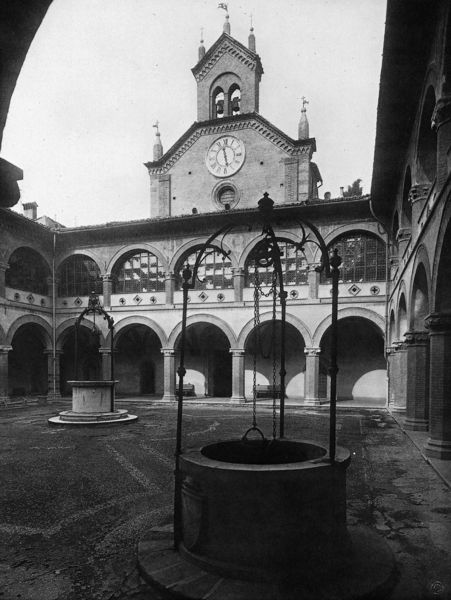
Titel: Collegio di Spagna, Hof
Künstler: Matteo Gattaponi
Standort: Bologna (EU - I)
Schlagwörter: himmel, schatten, weiß, fenster, grau, licht, pfeiler, schwarz, säulen, dach, muster, architektur, steine, kirche, brunnen, rund, turm, kübel, bogen, pflaster, schule, fahne, hof, rundbogen, uhr, balkone, foto, fotografie, bögen, fugen, gang, arkade, innenhof, kloster, türmchen, balustrade, regenrinne, schwarzweiß, ketten, arkaden, kapitell, gemäuer, gesims, glocke, rundbögen, eimer, fotographie, zeiger, glocken, turmuhr, säulengang, kreuzgang, bogengang, bogenfenster, arkarde, kreisrund, zugbrunnen, brunnen innenhof, uhre